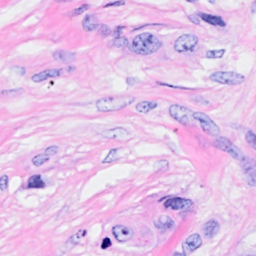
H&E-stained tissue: Breast